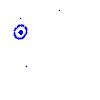
Particle: electron